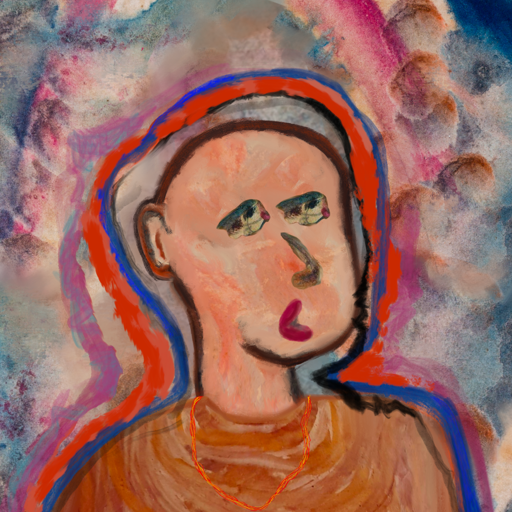
Background: Rupkatha, Head And Neck Side: Roy_Bahadur, Face Side: Pipe, Bust: Pious_Lady, Hair Side: Experience, Head Accessory: Blank, Second Necklace: Gypsy_Mother_2, Necklace: Blank, Baby: Blank